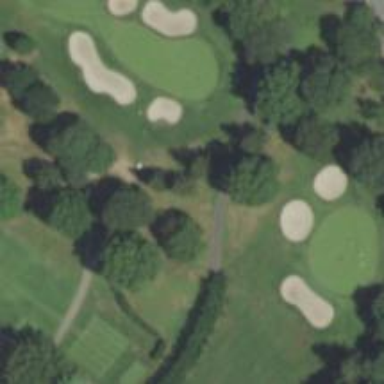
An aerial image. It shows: Service road designated as golf cart path.